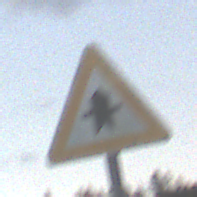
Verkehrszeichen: Vorfahrt
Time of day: SunriseSunset
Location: Outdoor (Nature)
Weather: PartlyCloudy
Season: NotSpecified
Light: Natural